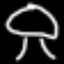
Label: mushroom